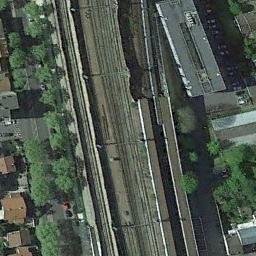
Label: railway